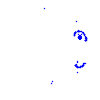
Particle: kaon